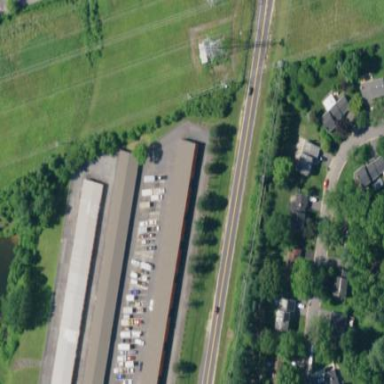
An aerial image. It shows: Storage rental shop.